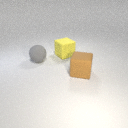
large brown rubber cube to the right of large yellow rubber cube